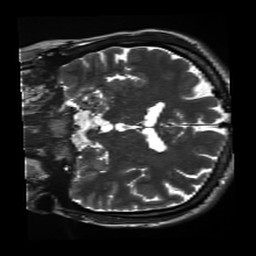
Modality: inplaneT2
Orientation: coronal
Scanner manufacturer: siemens
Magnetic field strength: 3 T
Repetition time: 11 s
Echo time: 0.059 s